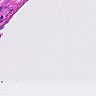
Metastatic tissue present: no